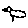
Label: bird